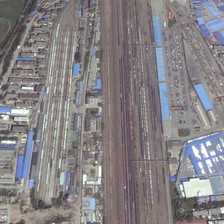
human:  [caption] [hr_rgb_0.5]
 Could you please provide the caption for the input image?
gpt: many buildings are in two sides of a railway station .

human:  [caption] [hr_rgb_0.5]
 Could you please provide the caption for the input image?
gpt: many buildings are in two sides of a railway station .

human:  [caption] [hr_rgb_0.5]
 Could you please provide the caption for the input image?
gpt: many buildings are in two sides of a railway station .

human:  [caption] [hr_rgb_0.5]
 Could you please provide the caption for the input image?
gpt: many buildings are in two sides of a railway station .

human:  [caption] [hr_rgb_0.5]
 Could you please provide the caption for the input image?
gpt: many buildings are in two sides of a railway station .